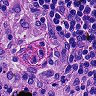
Metastatic tissue present: no